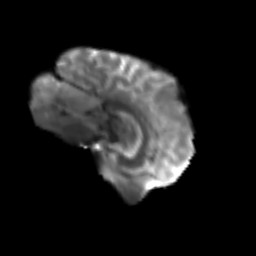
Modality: T2w
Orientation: sagittal
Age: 75
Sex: male
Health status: ill
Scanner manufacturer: siemens
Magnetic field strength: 3 T
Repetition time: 8.7 s
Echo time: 0.11 s